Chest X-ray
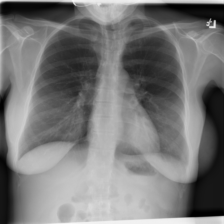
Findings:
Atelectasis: negative
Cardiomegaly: negative
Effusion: negative
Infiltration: negative
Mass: negative
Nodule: negative
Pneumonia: negative
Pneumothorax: negative
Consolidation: negative
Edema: negative
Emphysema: negative
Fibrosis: negative
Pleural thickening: negative
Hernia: negative